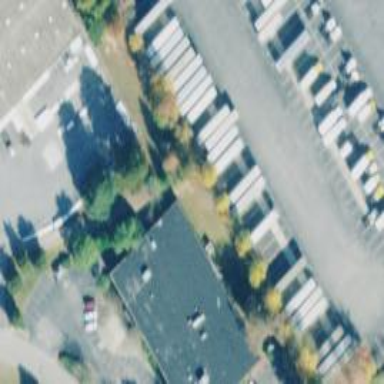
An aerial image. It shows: Commercial building.